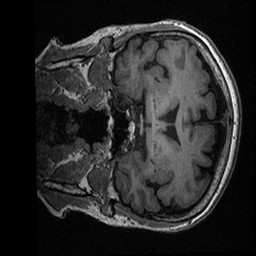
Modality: T1w
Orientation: coronal
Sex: female
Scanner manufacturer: ge
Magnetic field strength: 3 T
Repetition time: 0.0064 s
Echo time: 0.00281 s